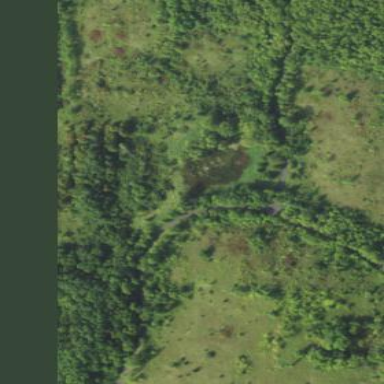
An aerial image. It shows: Marshy wetland area.